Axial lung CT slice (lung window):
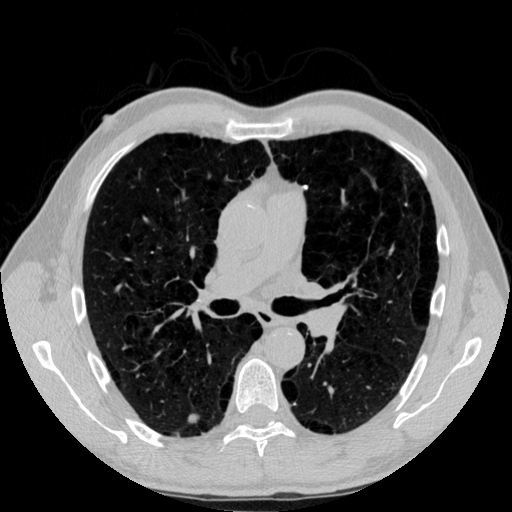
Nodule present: yes
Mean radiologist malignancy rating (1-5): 2.75